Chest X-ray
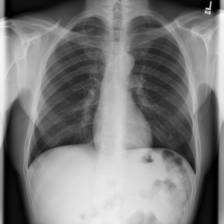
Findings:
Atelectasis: negative
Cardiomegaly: negative
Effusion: negative
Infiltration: negative
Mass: negative
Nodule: negative
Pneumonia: negative
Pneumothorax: negative
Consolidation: negative
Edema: negative
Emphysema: negative
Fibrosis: negative
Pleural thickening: negative
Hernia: negative